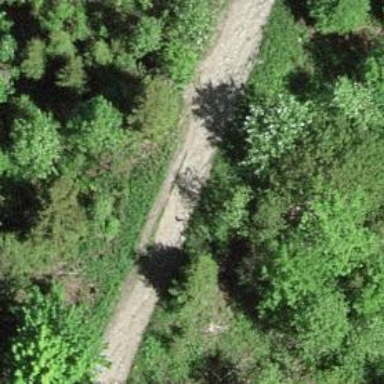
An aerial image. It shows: Path.